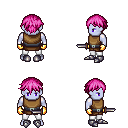
a pixel art fantasy rpg character, male body template, dark elf, purple skin, leather chest armor, white pants, pink short bangs hairstyle, gold gloves, metal boots, dagger, four views (front, back, left, right), 2x2 character sprite sheet, small pixel art, hard edges, no anti-aliasing